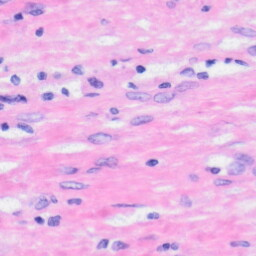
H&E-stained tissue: Liver